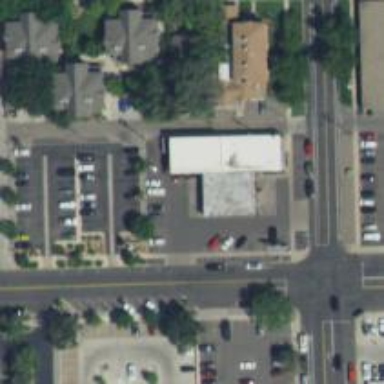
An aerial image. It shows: Parking space is available.